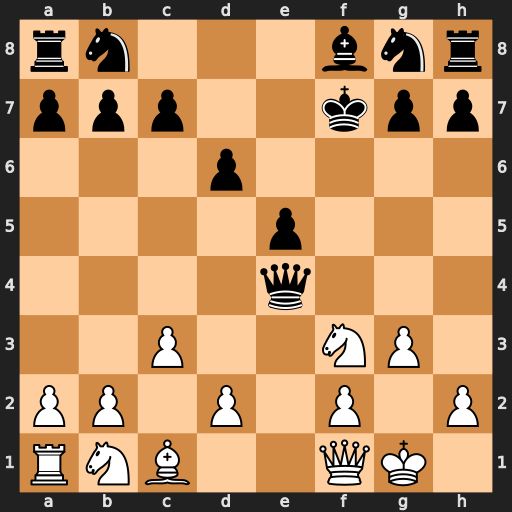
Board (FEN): rn3bnr/ppp2kpp/3p4/4p3/4q3/2P2NP1/PP1P1P1P/RNB2QK1
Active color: w
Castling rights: -
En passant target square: -
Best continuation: Ng5+ Ke8 Nxe4